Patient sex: M
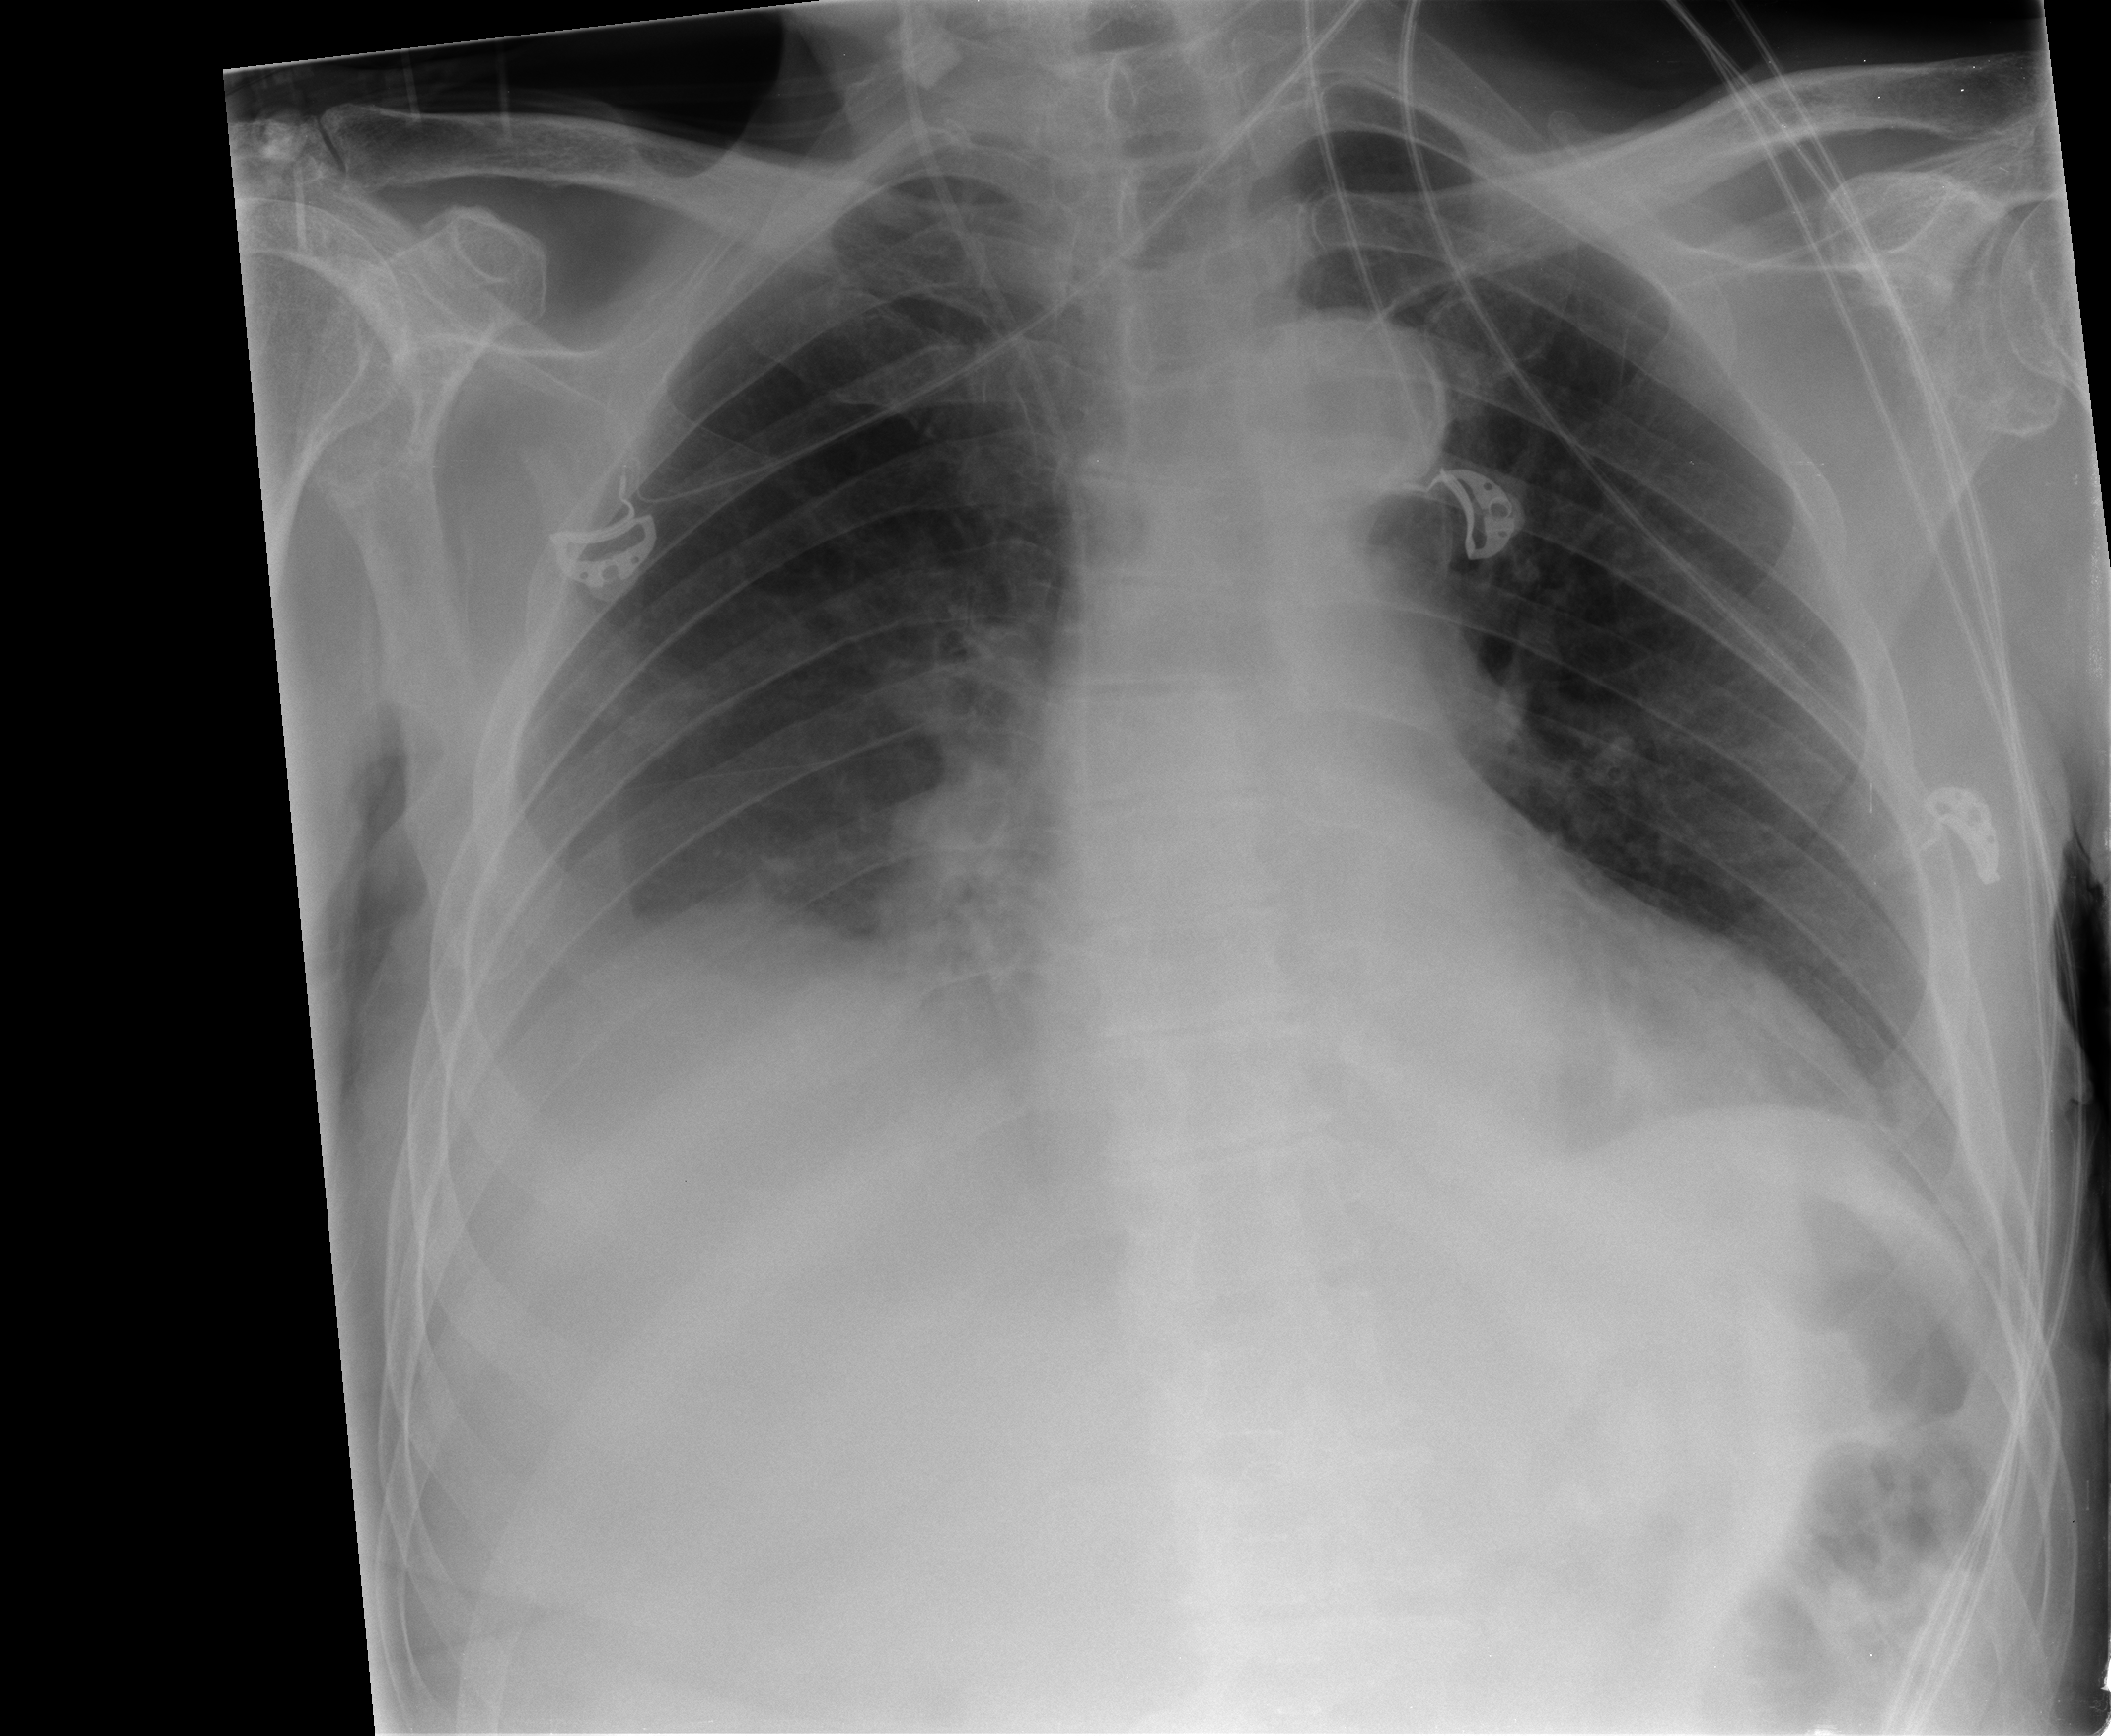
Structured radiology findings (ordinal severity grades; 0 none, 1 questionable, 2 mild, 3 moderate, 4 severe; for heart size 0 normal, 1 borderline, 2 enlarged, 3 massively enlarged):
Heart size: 0
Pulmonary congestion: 0
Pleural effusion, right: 2
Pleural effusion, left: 1
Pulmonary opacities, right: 0
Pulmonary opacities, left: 0
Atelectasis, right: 2
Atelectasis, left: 2